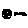
Label: moon